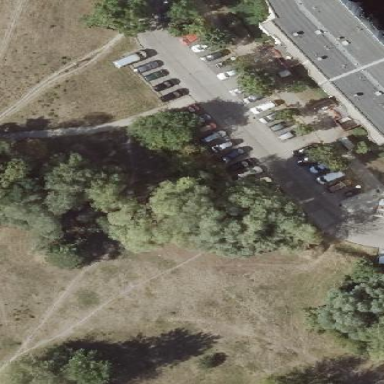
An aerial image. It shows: Parking available on the street side.